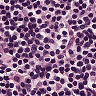
Metastatic tissue present: no